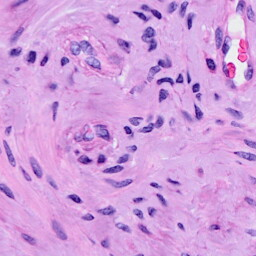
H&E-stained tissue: Cervix